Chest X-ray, PA view. Patient: 53 years old, sex M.
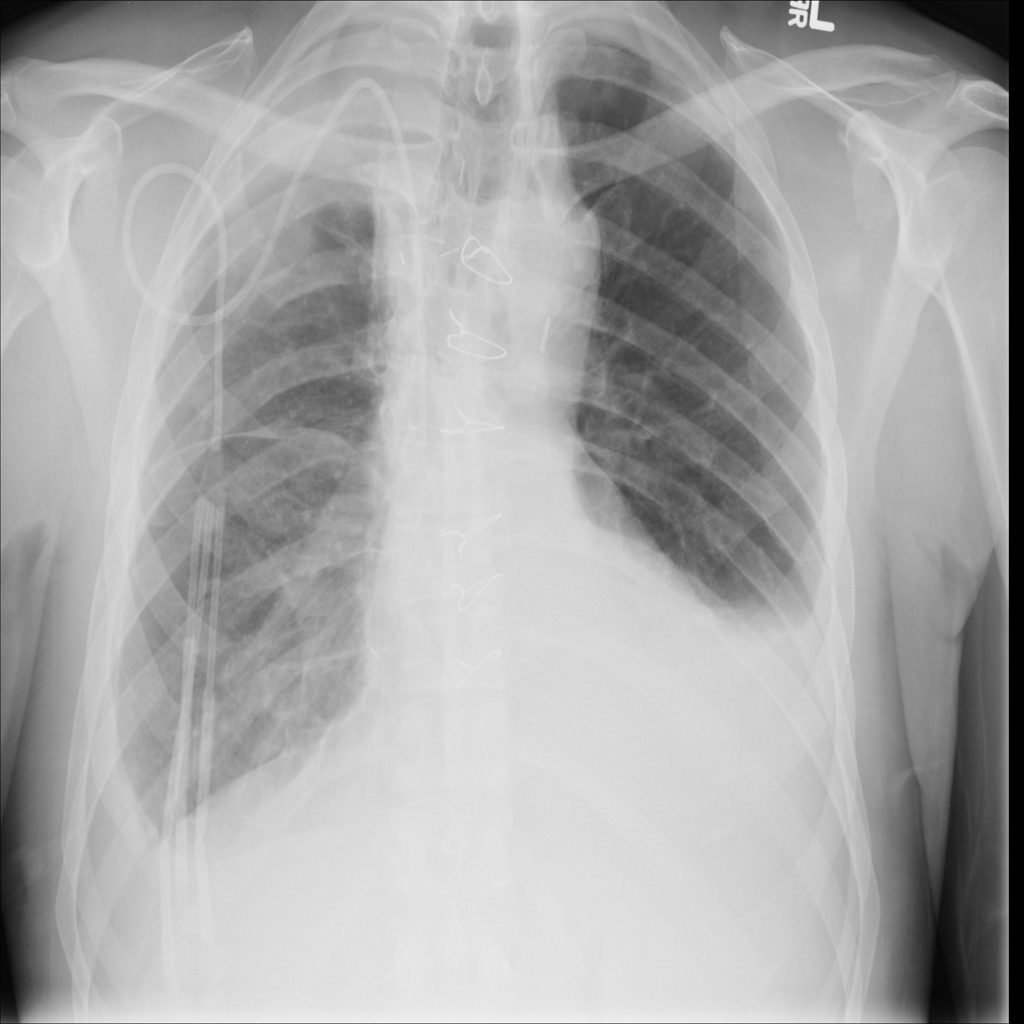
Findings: Effusion, Pleural_Thickening